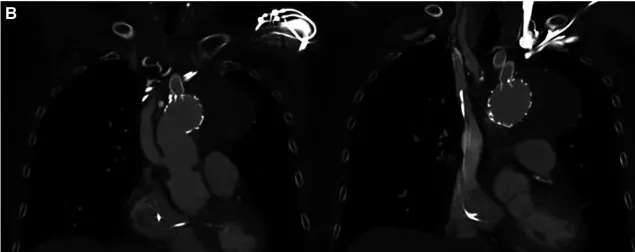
(B) Post-operative image. There was no endoleak detected, the aneurysmal sac are thrombosed and the fenestrated graft to the neck vessels are patent.
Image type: radiology (mri)